Question: I am trying to start Java DB thru netbeans on my mac. I am getting following error:
'''
Thu Sep 05 21:47:23 EST 2013 : Security manager installed using the Basic server security
policy.
Exception in thread "main" java.lang.ExceptionInInitializerError
at com.mysql.jdbc.NonRegisteringDriver.parseURL(NonRegisteringDriver.java:600)
at com.mysql.jdbc.NonRegisteringDriver.acceptsURL(NonRegisteringDriver.java:248)
at java.sql.DriverManager.getDriver(DriverManager.java:273)
at org.apache.derby.impl.drda.NetworkServerControlImpl.startNetworkServer(Unknown Source)
at org.apache.derby.impl.drda.NetworkServerControlImpl.blockingStart(Unknown Source)
at org.apache.derby.impl.drda.NetworkServerControlImpl.executeWork(Unknown Source)
at org.apache.derby.drda.NetworkServerControl.main(Unknown Source)
Caused by: java.security.AccessControlException: access denied ("java.util.PropertyPermission" "file.encoding" "read")
at java.security.AccessControlContext.checkPermission(AccessControlContext.java:366)
at java.security.AccessController.checkPermission(AccessController.java:560)
at java.lang.SecurityManager.checkPermission(SecurityManager.java:549)
at java.lang.SecurityManager.checkPropertyAccess(SecurityManager.java:1302)
at java.lang.System.getProperty(System.java:706)
at com.mysql.jdbc.StringUtils.<clinit>(StringUtils.java:70)
... 7 more
'''
all the configuration folder are in right place.

Cannot figure out what happened.
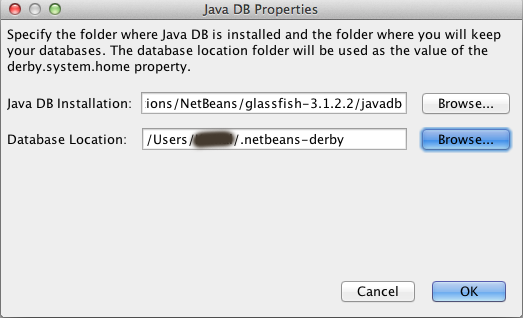
Answer: I tried every option but can't figure out what happened. So to fix this problem i install Netbeans 7.3.1. It works like a charm.
Cheers